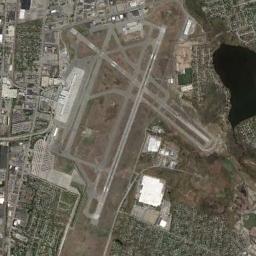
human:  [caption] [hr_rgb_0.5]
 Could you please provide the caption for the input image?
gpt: A complex airport with many runways and buildings is surrounded by a residential area with a lake next to it .

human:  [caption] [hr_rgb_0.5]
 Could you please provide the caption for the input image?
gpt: An airport with some staggered runways in the vacant lot while dense residential areas around the airport and a lake in the areas .

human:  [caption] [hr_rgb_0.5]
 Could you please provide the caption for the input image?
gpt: An airport is surrounded by many buildings by the lake .

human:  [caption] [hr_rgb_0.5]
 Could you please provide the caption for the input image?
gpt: There are two crossing runways here .

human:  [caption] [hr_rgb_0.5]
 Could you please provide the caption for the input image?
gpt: The airport has many intersecting roads .